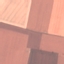
Land use / land cover class: AnnualCrop